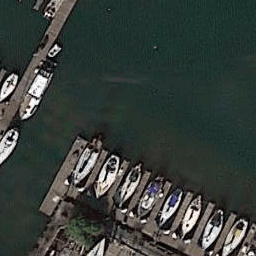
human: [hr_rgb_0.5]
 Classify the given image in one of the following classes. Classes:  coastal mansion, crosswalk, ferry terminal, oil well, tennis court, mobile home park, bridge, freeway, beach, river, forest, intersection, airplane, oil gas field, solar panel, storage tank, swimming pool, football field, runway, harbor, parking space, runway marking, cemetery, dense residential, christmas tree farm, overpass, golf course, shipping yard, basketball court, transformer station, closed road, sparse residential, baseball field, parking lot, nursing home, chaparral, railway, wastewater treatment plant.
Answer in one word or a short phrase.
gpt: harbor